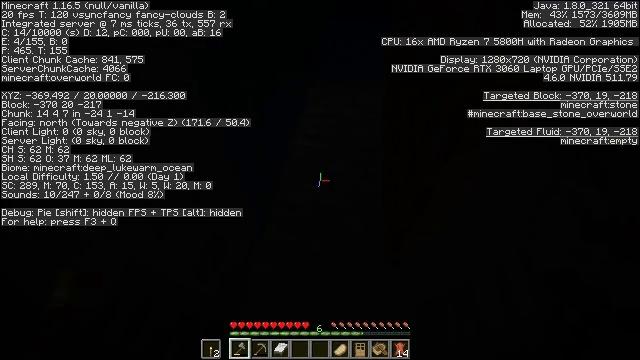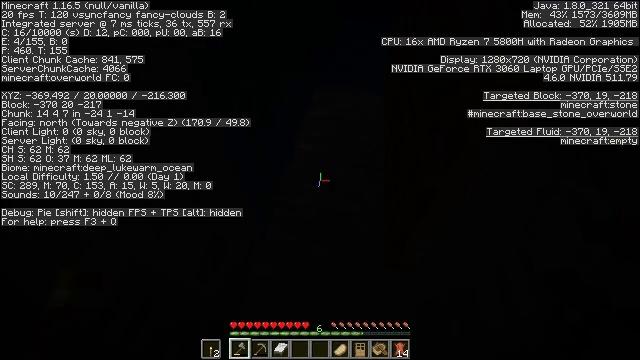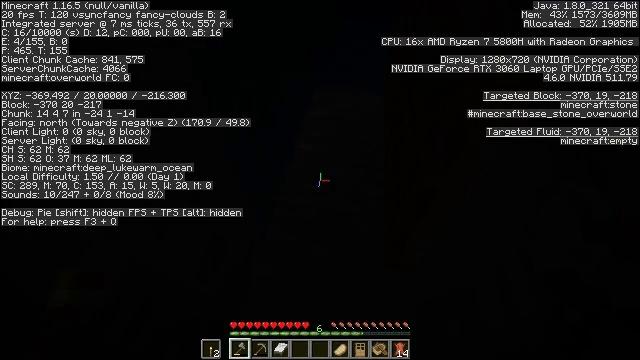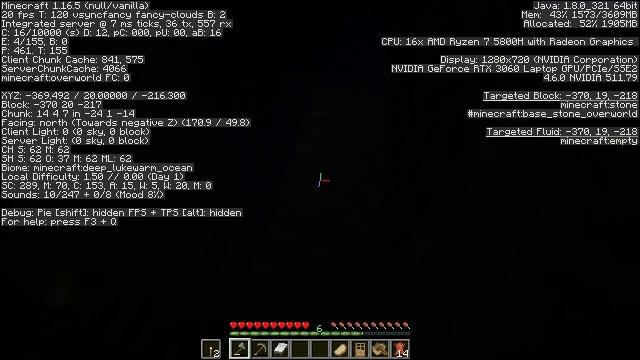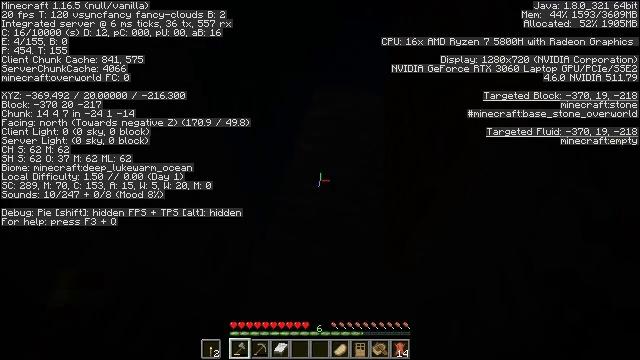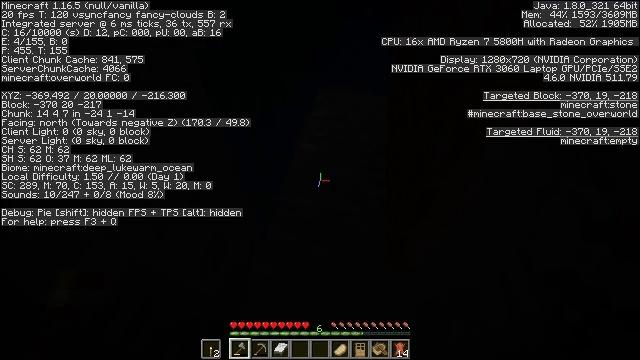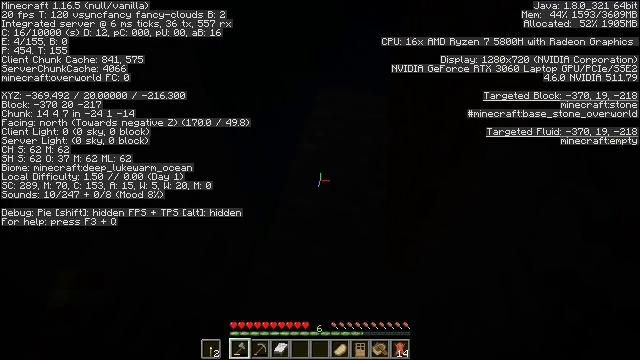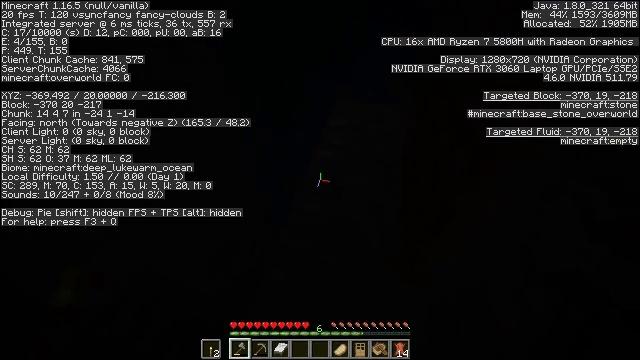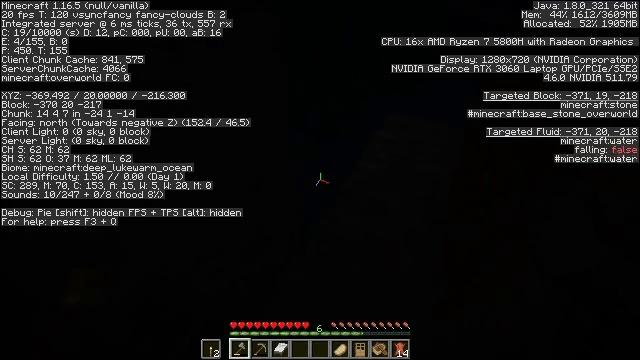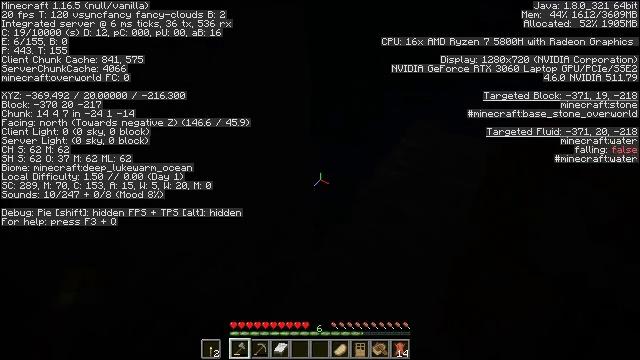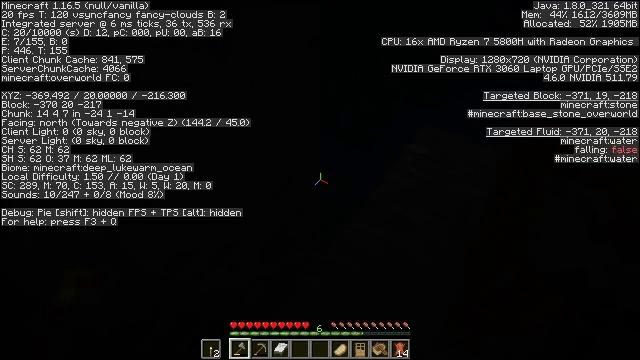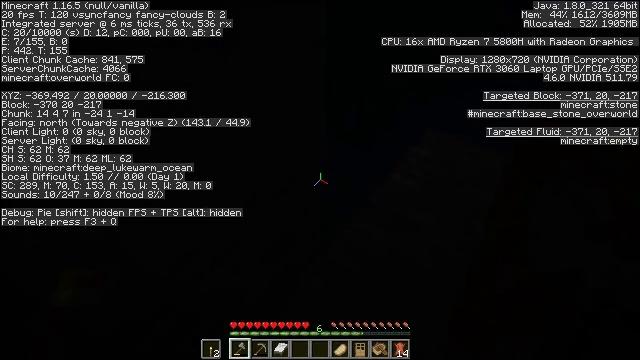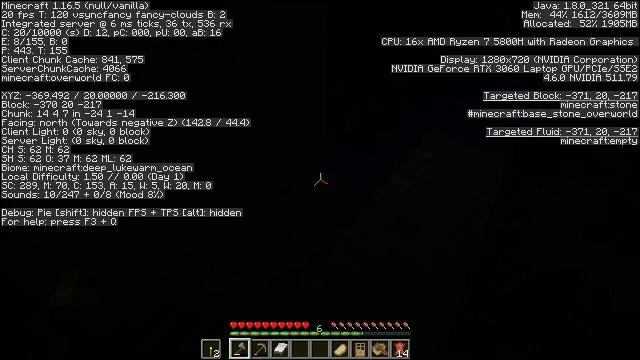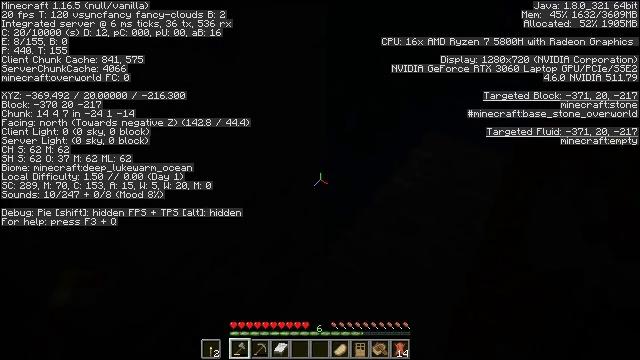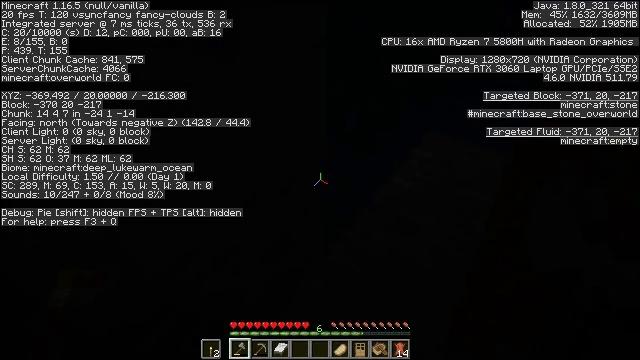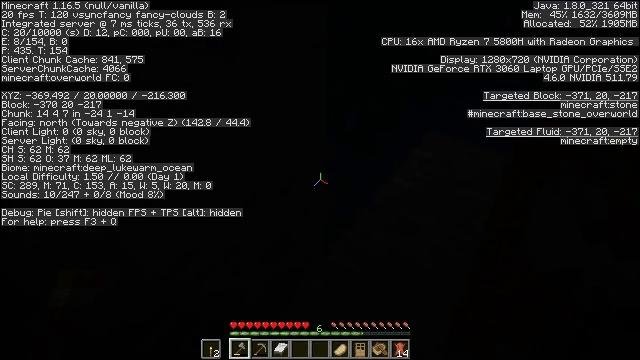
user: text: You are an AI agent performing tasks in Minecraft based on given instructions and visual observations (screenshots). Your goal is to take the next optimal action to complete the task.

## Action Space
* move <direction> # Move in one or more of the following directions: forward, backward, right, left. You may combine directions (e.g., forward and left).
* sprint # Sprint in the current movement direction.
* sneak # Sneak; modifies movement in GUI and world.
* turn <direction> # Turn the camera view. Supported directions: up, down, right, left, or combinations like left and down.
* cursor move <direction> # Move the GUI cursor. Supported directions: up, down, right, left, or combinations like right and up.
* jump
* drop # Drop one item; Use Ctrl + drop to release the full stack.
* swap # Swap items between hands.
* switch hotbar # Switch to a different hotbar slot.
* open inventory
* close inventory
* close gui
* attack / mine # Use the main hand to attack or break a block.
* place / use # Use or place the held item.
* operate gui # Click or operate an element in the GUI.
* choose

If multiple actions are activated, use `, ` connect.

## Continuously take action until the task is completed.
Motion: motion action
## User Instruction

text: Mine the oak door to pick it up.
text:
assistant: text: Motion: no_op
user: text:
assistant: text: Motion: no_op
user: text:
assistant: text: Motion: no_op
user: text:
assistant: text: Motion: no_op
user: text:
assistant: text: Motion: no_op
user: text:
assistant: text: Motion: no_op
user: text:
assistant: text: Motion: turn left and up
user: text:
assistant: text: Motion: turn left and up
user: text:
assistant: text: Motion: turn left
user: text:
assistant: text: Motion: turn left
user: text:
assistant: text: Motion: turn left
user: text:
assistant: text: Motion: no_op
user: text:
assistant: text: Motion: no_op
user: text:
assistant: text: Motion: no_op
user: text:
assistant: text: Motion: no_op
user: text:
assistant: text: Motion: no_op
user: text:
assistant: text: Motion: no_op
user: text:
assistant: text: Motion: turn left and down
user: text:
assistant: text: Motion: turn left and down
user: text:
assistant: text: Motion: turn down
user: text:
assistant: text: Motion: turn down
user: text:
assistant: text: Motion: no_op
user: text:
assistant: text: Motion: no_op
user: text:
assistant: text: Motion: turn right
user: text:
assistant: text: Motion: no_op
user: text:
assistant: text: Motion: no_op
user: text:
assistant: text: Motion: no_op
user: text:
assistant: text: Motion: no_op
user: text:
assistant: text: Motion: no_op
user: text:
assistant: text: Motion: no_op